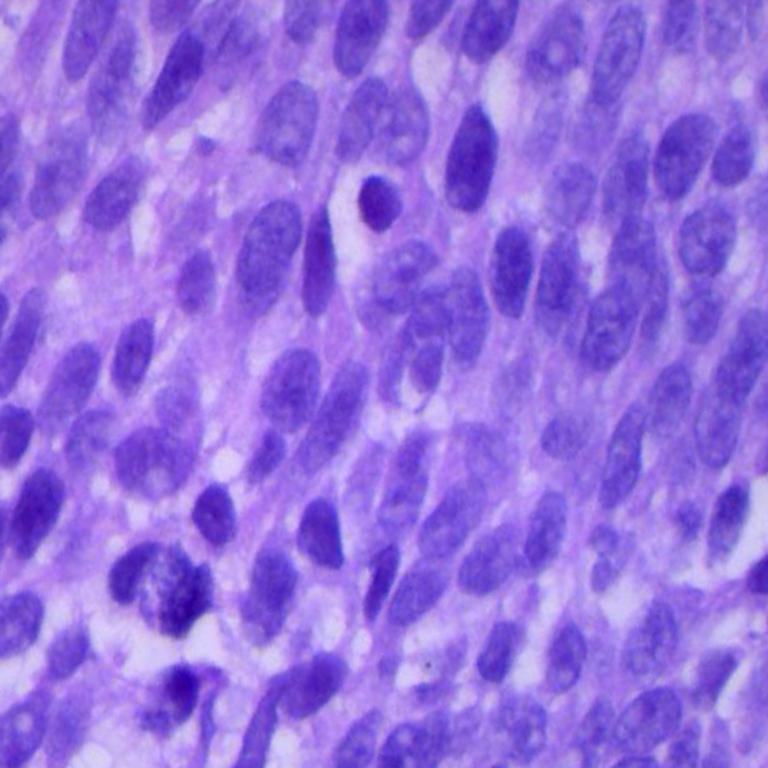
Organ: lung
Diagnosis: squamous carcinomas